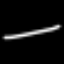
Label: line